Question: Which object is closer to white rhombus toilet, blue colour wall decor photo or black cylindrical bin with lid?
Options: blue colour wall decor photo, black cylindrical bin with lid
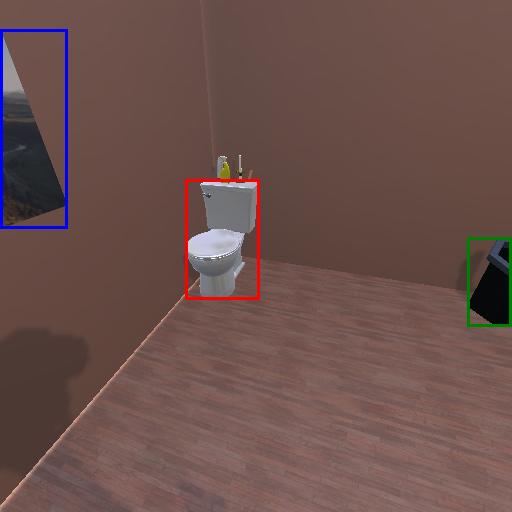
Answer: blue colour wall decor photo